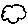
Label: cloud